Question: I want to personalize the legend in a graph created in <URL>.

At the moment I can get a legend like the one in the left graph in the image, I want something like the legend in the right graph. Is this possible with 'JChart2D' or I have to use <URL>?
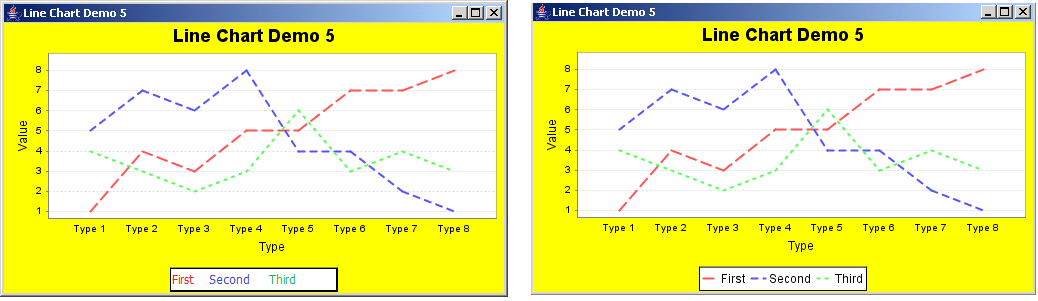
Answer: I've looked at JChart2D source code (version 3.2.2) and it seems that it's impossible to generate the legends you're trying to get (both the left and the right ones): this because in JChart2D a legend is a simple string drawn via 'g.drawString(str,x,y);'; hence, there can't be any possible rectangle containing the legend nor images near the strings to improve legend readability.
If you're in a hurry, you might try to change the source code itself by adding a line stroke just before the strings itself. You can do it in 'Chart2D.paintTraceLabels(Graphics)' method, near the end of the method itself, via the method 'g2d.drawLine(x1,y1,x2,y2);': you can get the stroke via 'trace.getStroke()'.
Alternatively, you can contact the main developer to safely perform the needed change. Hope it helps